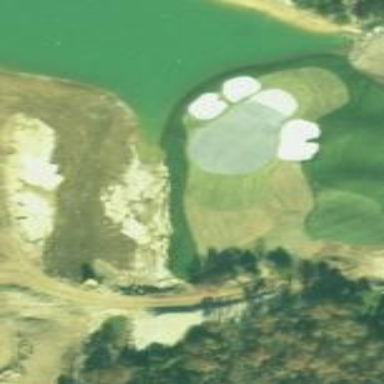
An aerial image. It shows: Rough area in golf course.